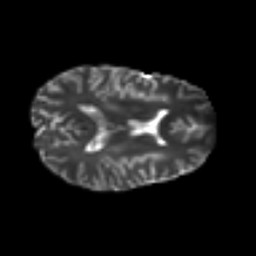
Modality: T2w
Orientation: axial
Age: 29
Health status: ill
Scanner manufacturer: philips
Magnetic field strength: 3 T
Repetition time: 9 s
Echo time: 0.127 s